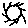
Label: sun